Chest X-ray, PA view. Patient: 38 years old, sex M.
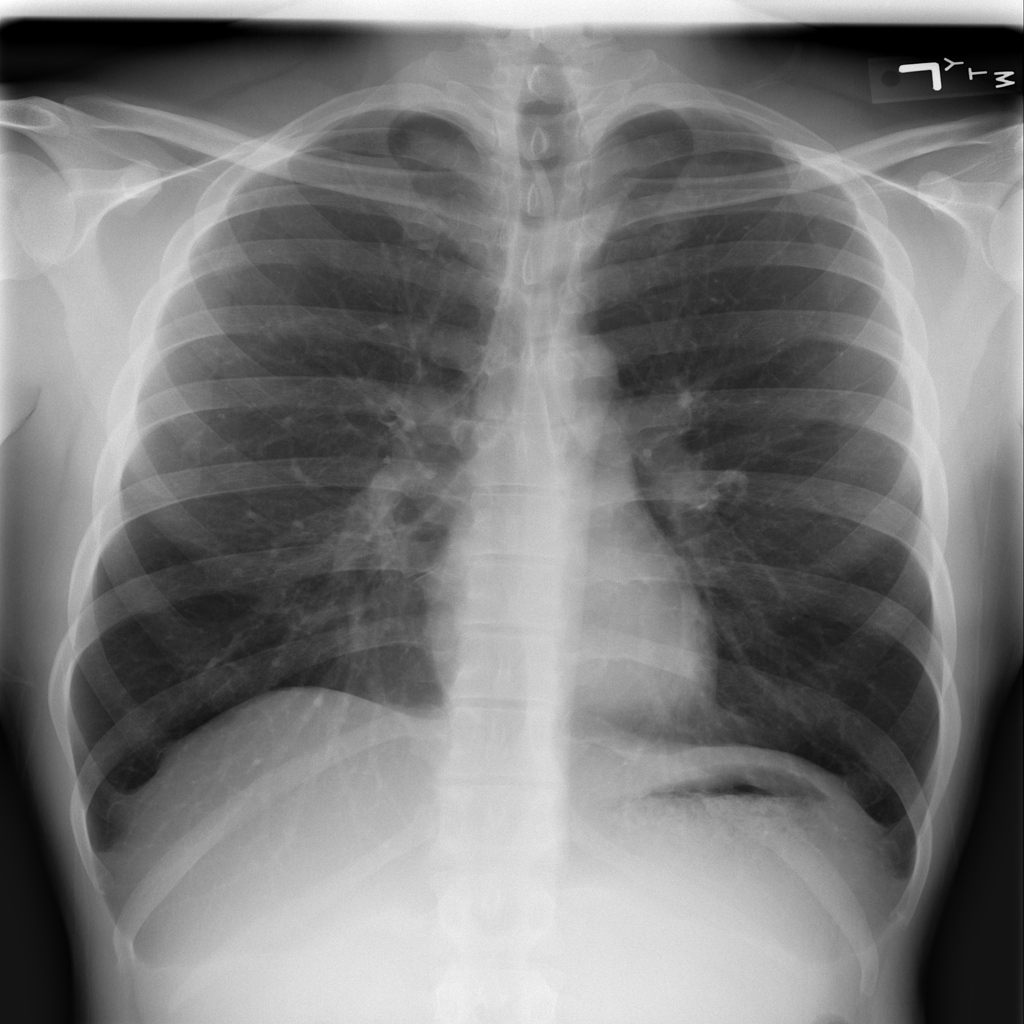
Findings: No Finding